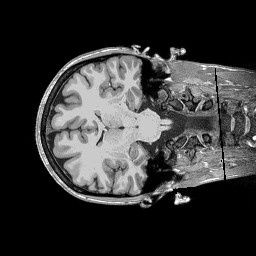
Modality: T1w
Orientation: axial
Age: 25
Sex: female